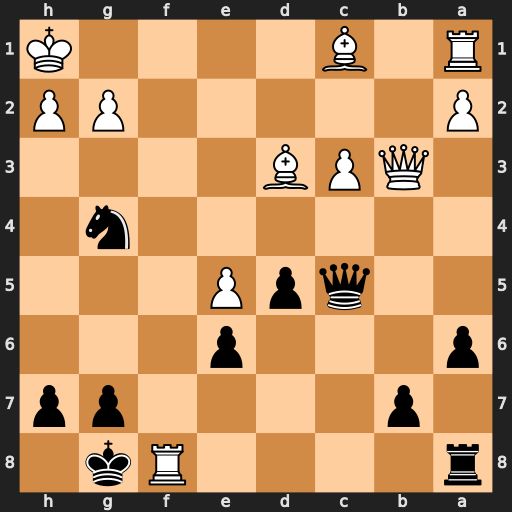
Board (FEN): r4Rk1/1p4pp/p3p3/2qpP3/6n1/1QPB4/P5PP/R1B4K
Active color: b
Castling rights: -
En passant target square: -
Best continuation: Rxf8 h3 Nf2+